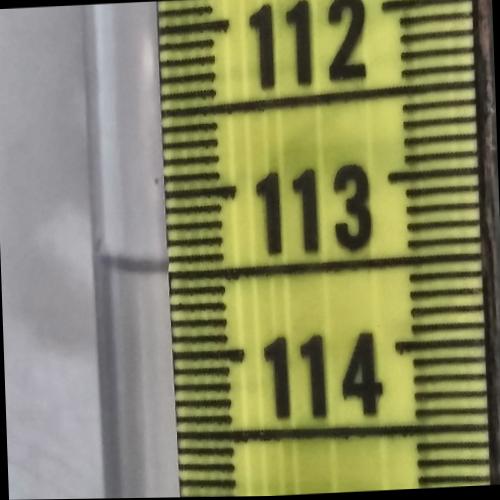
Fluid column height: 113.5 cm